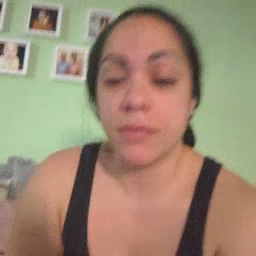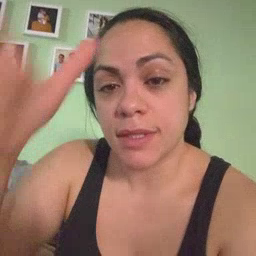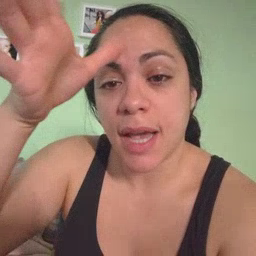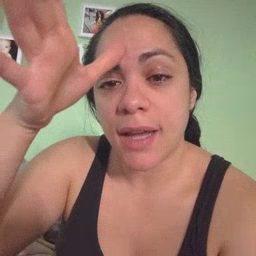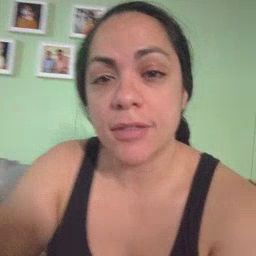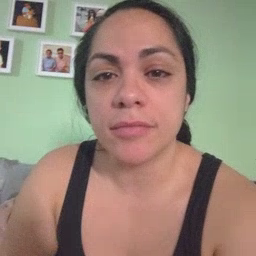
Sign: dad